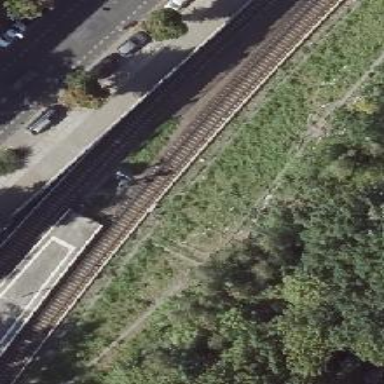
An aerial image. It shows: Railway signal.